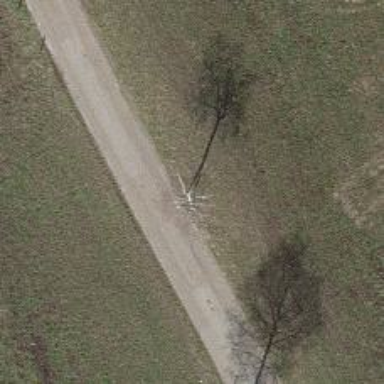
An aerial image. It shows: Broadleaved tree in natural setting.